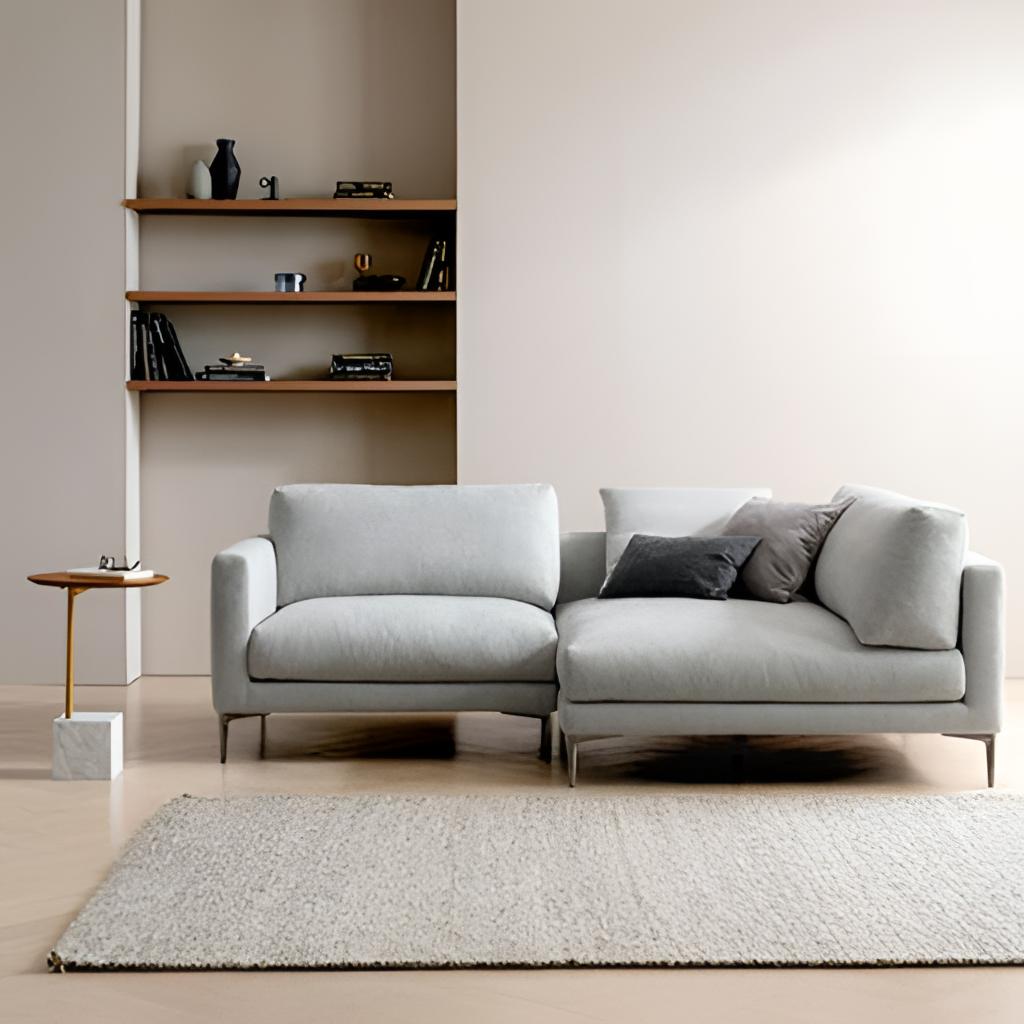
fabric sectional sofa, living room, beige paint wallpaper, with solid pattern, wood flooring, with plank pattern, contemporary